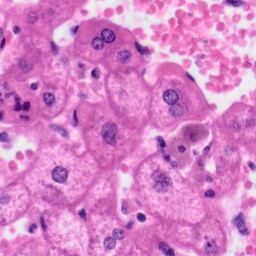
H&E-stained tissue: Liver